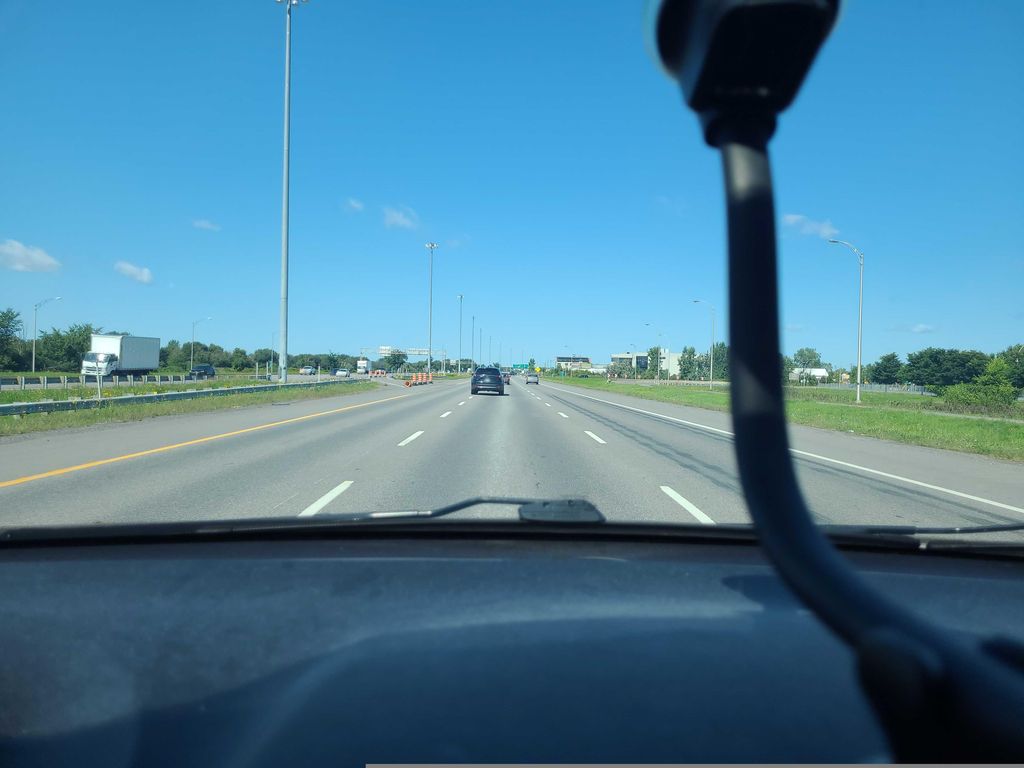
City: montreal